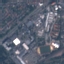
Label: Industrial